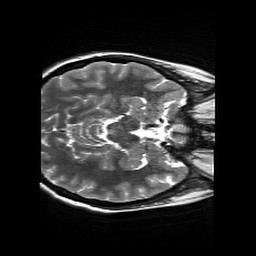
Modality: T2w
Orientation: axial
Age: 20
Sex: female